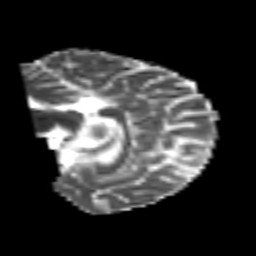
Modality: MD
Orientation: sagittal
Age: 25
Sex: male
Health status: healthy